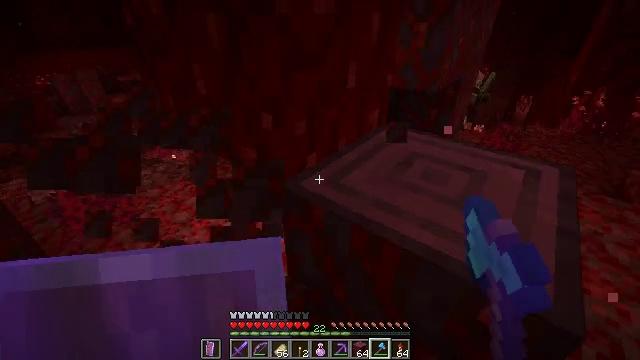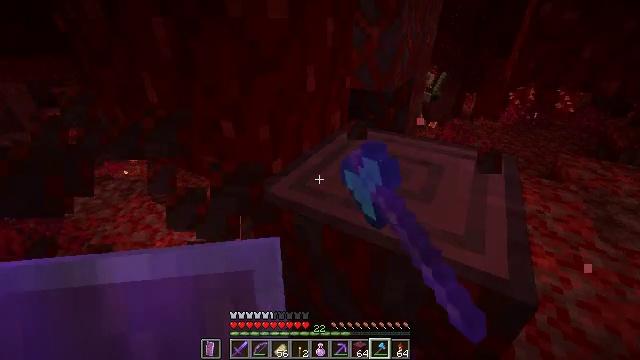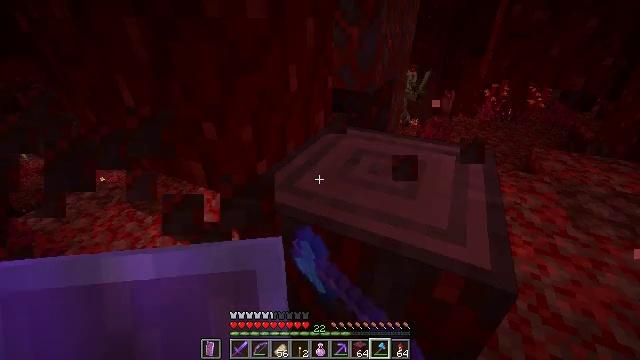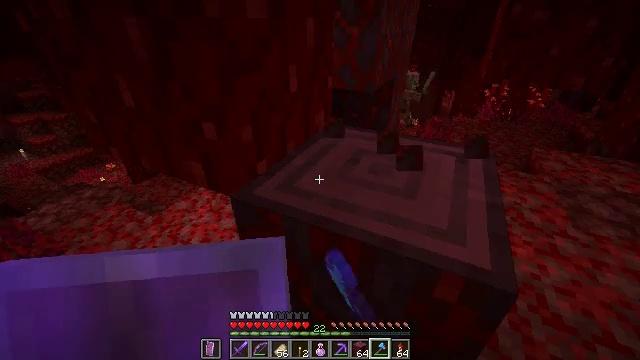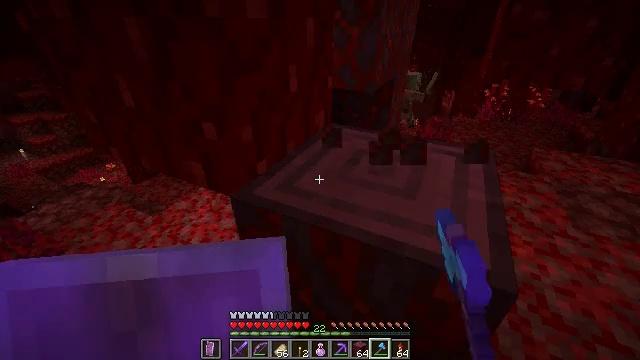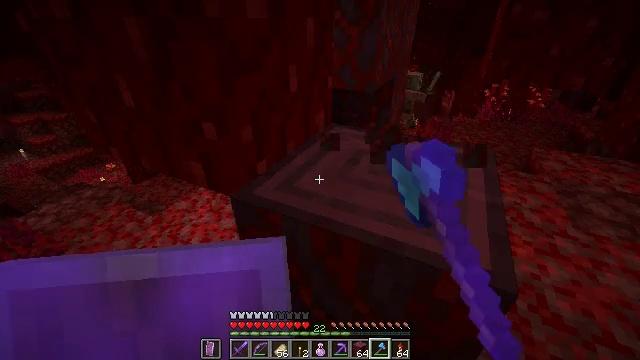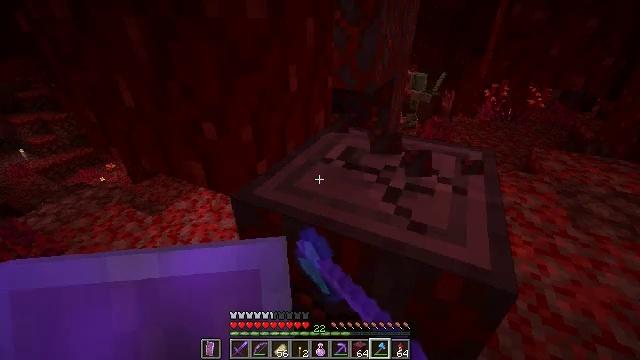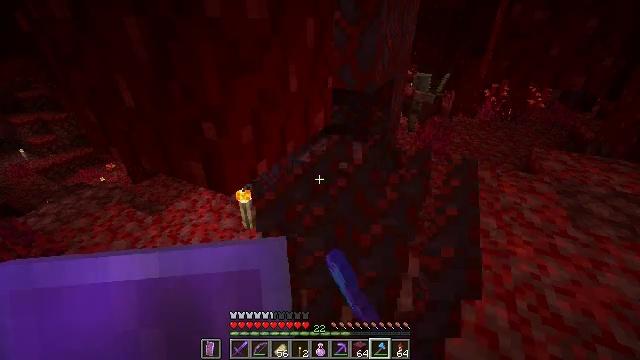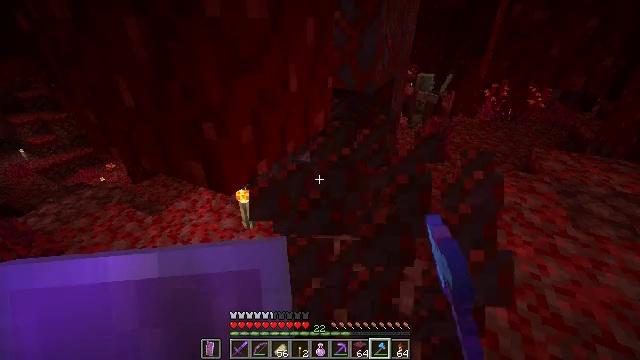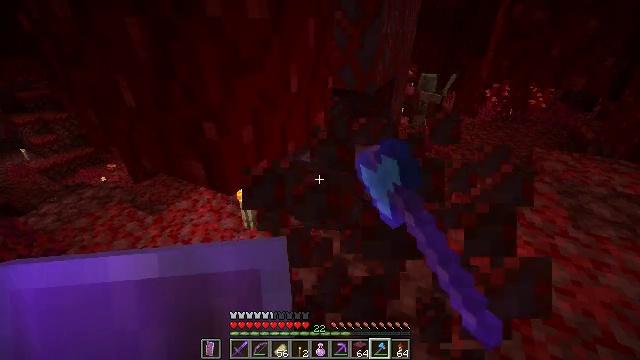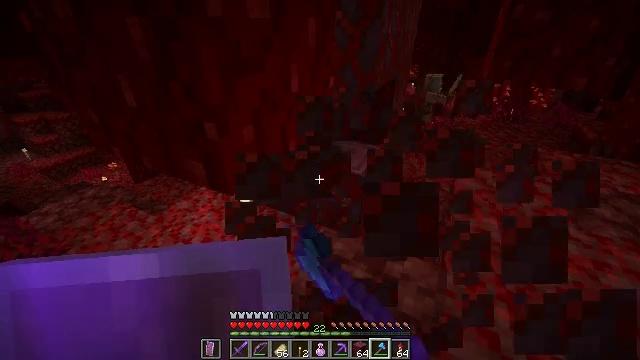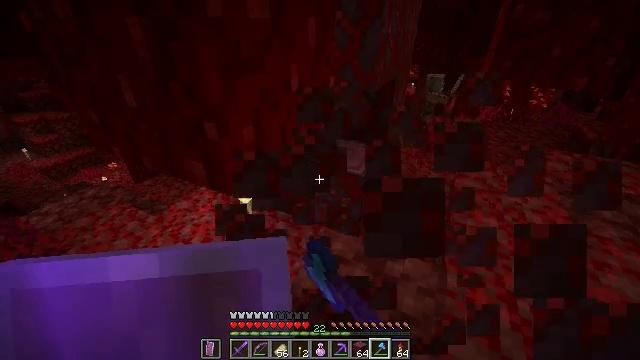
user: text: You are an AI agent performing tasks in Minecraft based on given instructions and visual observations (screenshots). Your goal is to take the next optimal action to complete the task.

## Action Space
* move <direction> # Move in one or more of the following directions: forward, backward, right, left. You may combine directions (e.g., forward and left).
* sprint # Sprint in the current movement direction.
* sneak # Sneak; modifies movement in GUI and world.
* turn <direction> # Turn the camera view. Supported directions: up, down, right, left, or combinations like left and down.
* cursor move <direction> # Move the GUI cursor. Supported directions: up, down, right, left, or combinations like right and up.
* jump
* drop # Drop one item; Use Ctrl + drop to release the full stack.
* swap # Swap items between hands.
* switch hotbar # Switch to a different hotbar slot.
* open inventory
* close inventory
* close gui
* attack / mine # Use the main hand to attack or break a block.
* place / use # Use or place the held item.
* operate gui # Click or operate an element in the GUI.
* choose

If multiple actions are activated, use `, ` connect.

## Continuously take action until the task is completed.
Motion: motion action
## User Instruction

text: Chop crimson stem from the tree.
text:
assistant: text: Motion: turn right, attack / mine
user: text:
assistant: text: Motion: turn right, attack / mine
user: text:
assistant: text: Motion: attack / mine
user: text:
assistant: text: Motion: attack / mine
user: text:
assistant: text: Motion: attack / mine
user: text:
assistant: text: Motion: attack / mine
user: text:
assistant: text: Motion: attack / mine
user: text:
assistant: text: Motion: attack / mine
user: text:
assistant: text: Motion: attack / mine
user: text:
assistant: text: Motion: attack / mine
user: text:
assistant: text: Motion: no_op
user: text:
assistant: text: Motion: no_op